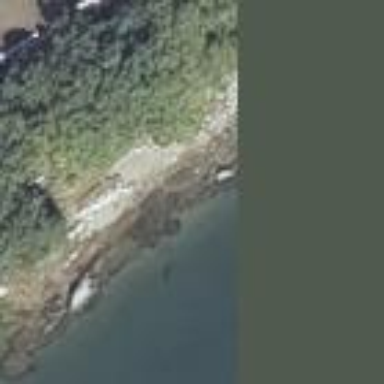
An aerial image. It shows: Natural rock reef.